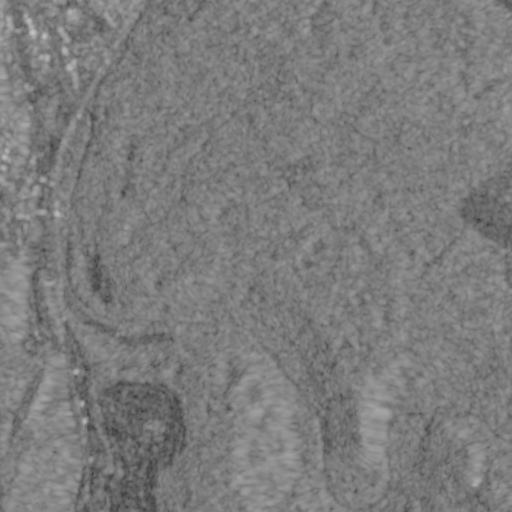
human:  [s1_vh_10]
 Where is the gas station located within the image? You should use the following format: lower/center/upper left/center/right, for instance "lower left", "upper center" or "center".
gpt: The gas station is located in the upper left of the image.
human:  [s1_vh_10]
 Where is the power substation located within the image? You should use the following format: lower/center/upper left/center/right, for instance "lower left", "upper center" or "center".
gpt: The power substation is located in the upper left of the image.
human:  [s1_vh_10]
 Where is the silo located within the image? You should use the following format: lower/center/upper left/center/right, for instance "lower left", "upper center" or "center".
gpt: The silo is located in the upper left of the image.
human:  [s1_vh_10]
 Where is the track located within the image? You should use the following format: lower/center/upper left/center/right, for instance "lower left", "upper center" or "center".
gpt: The track is located in the center left of the image.
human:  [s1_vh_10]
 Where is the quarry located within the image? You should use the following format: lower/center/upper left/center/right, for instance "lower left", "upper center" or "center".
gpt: There is no quarry in the image.

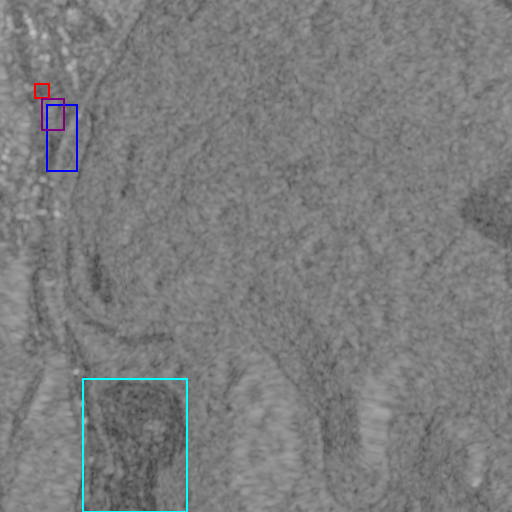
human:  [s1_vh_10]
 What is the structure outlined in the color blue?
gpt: The structure outlined in blue is a crop field.
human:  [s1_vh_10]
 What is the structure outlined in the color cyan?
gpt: The structure outlined in cyan is a park.
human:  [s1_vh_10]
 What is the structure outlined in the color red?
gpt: The structure outlined in red is a parking lot.
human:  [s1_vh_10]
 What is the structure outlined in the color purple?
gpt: The structure outlined in purple is a power substation.
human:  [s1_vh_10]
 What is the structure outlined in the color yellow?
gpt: There is no yellow outline.